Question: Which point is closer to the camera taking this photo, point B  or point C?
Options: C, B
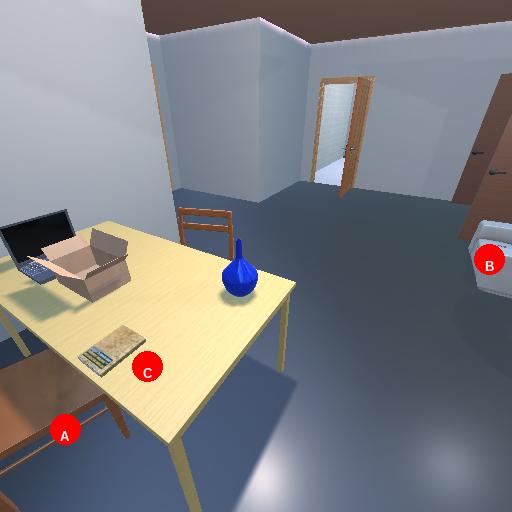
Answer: C